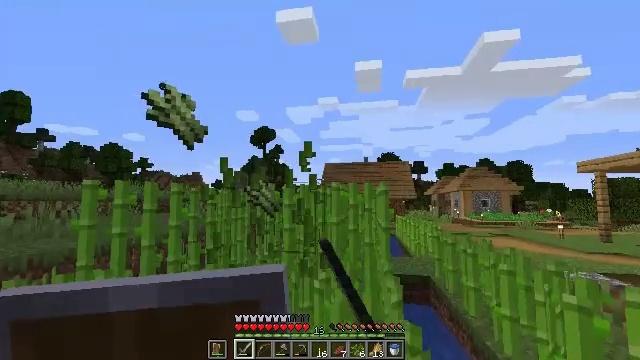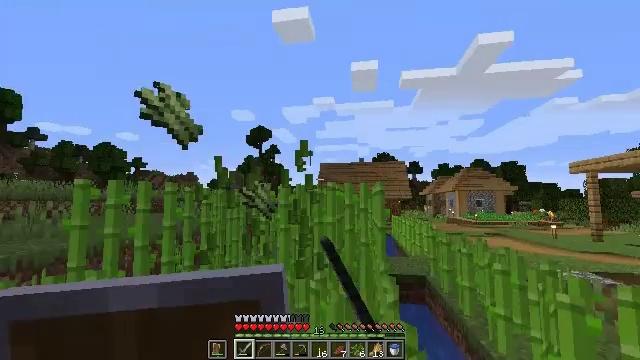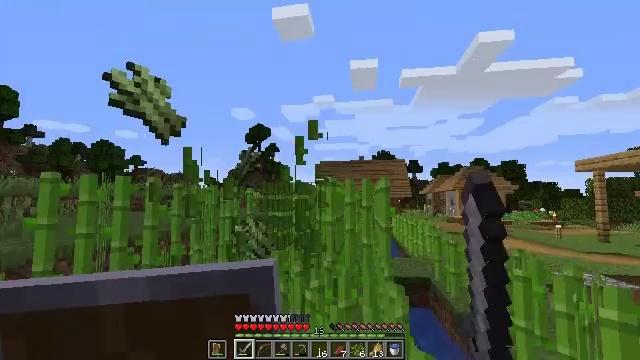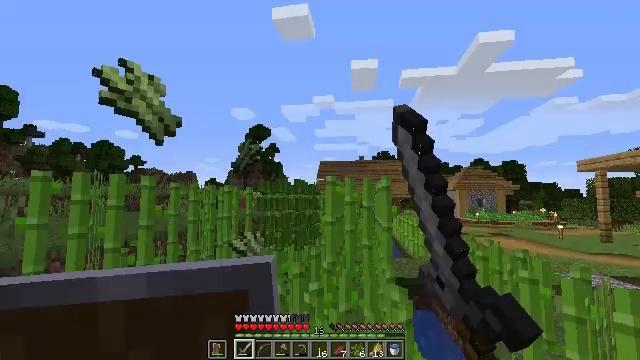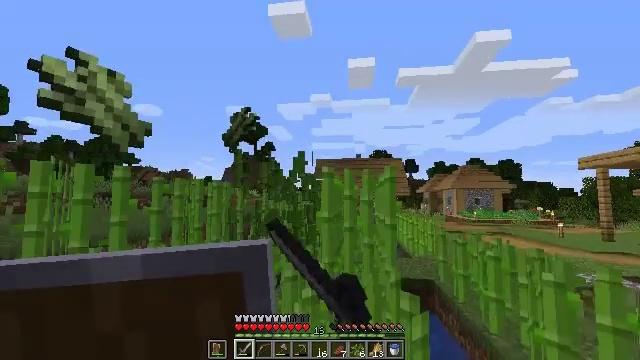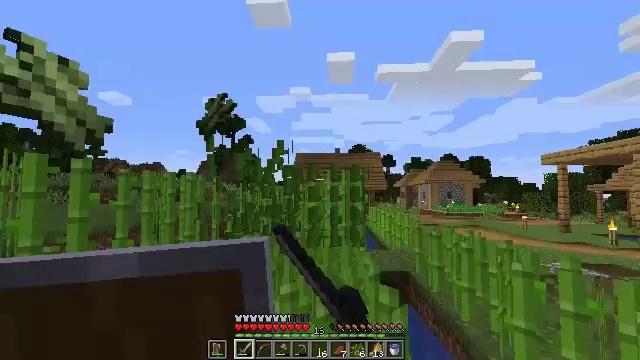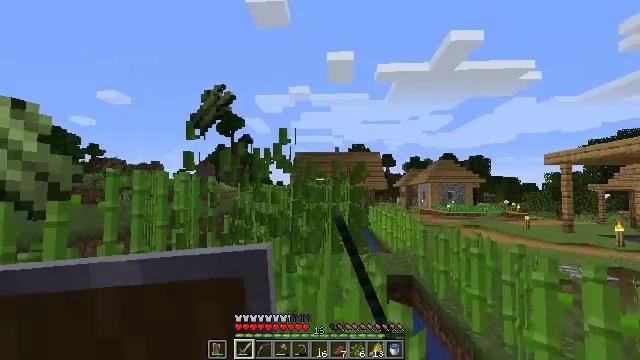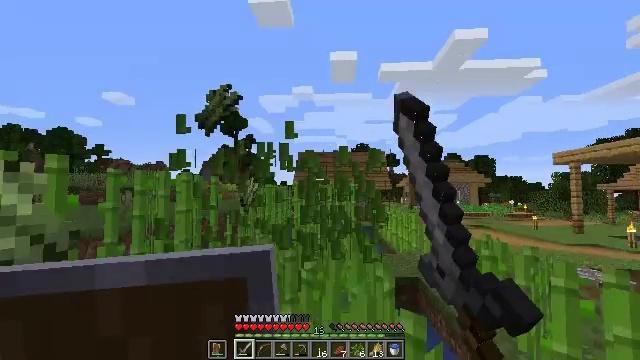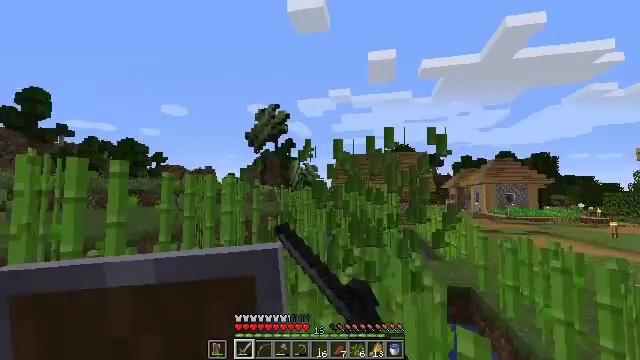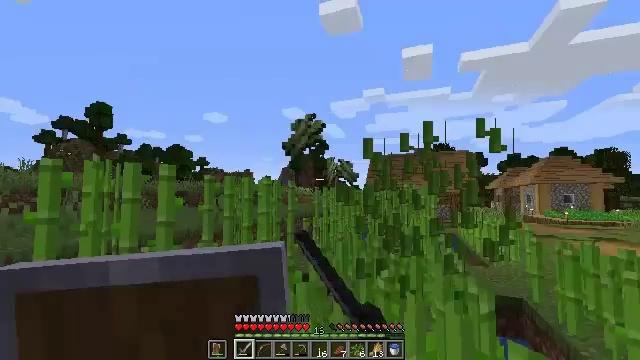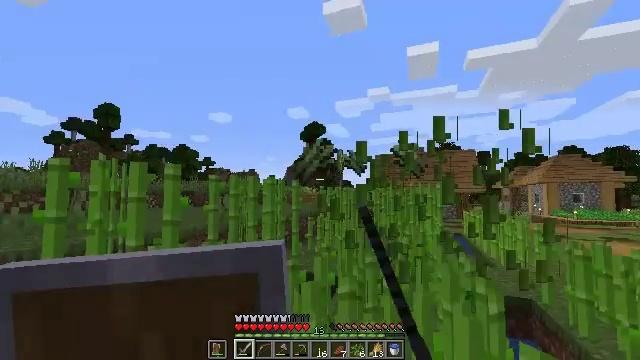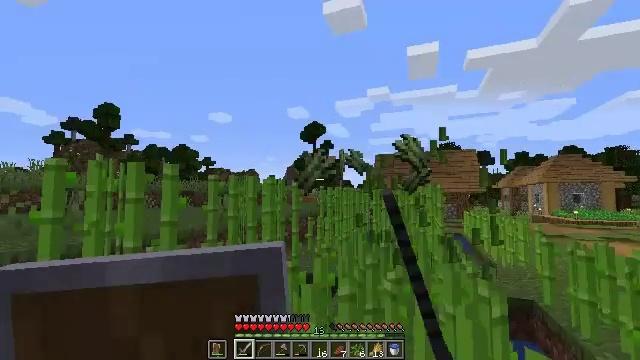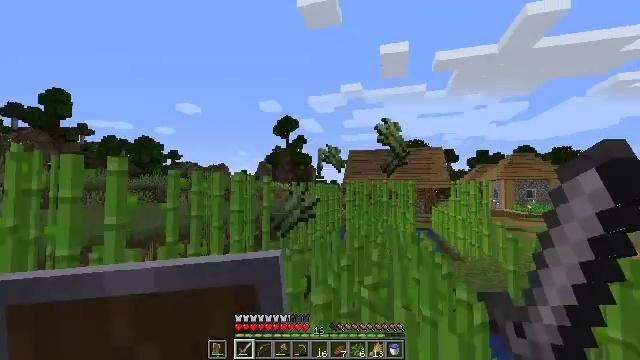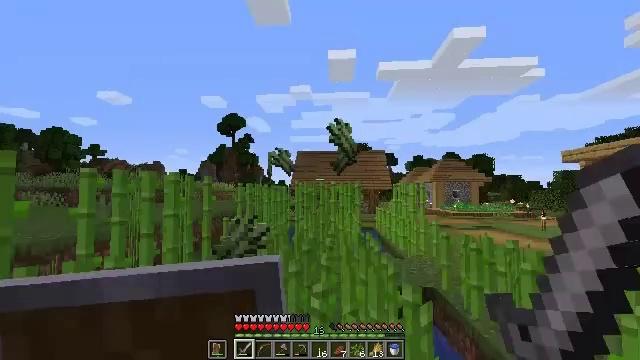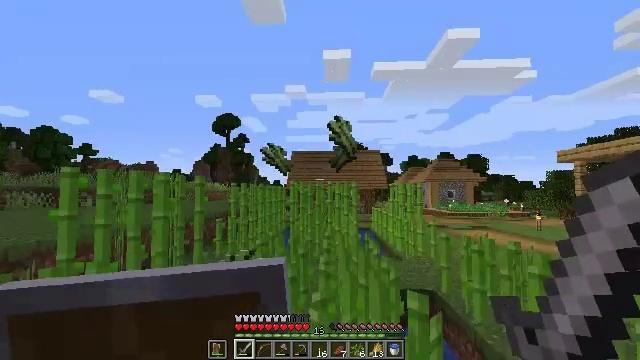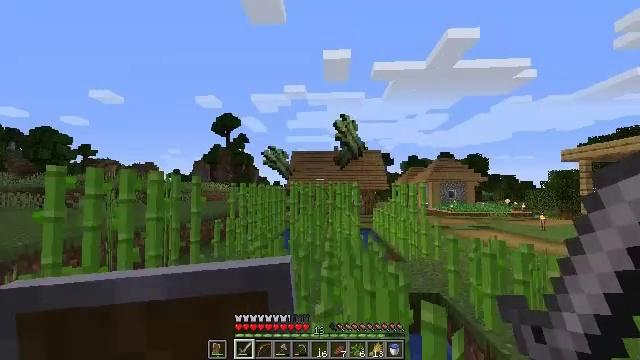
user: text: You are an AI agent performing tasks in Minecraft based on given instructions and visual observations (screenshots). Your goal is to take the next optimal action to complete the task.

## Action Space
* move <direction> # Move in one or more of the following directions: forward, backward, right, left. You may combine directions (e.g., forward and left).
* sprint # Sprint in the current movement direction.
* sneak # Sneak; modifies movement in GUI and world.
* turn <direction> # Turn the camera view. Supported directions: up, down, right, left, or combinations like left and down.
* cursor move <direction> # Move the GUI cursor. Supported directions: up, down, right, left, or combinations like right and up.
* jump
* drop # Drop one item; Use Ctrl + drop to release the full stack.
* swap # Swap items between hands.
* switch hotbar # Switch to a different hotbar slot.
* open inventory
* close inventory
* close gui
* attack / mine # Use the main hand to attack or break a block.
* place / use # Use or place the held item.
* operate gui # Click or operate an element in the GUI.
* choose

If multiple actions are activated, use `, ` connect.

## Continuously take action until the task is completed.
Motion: motion action
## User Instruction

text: Collect sugar cane near water sources.
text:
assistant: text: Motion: move forward, attack / mine
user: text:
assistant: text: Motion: move forward, attack / mine
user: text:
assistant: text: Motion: move forward, attack / mine
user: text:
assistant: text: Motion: move forward, attack / mine
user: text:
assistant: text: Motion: move forward, turn right and down, attack / mine
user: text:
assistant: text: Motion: attack / mine
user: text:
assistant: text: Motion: attack / mine
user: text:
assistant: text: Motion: turn left, attack / mine
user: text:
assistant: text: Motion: turn left, attack / mine
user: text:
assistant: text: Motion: turn left, attack / mine
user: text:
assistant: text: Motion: move forward, attack / mine
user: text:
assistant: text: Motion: move forward, turn right, attack / mine
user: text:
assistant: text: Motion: move forward, turn right, attack / mine
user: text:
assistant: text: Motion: move forward, turn right, attack / mine
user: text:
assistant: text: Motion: move forward, attack / mine
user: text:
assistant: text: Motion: move forward, turn right, attack / mine
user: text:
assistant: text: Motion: move forward, attack / mine
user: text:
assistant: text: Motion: move forward, attack / mine
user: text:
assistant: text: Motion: move forward, attack / mine
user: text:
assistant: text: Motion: move forward, attack / mine
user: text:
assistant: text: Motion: move forward, turn right, attack / mine
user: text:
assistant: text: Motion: move forward, attack / mine
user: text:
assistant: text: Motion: move forward, attack / mine
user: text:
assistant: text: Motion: move forward, attack / mine
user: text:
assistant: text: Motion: move forward, attack / mine
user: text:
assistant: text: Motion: move forward, turn left, attack / mine
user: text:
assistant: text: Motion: move forward, attack / mine
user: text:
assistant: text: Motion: move forward, attack / mine
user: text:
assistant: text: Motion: move forward, attack / mine
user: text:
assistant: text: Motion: move forward, turn left, attack / mine